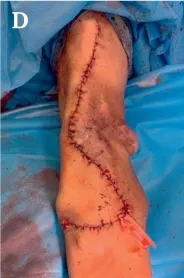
Case 5. (D) Simple interrupted suture of the skin.
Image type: medical_photograph (other_medical_photograph)